Question: I'm working on Fibonacci problem that return a string 0 or 1 and count them by a string that give by input

'''
f(0) = "0", f(1) = "1" , f(2) = "10"
'''
and when I run my code in bigger n my java is error
'''
Exception in thread "main" java.lang.OutOfMemoryError: Java heap space
at java.base/java.util.Arrays.copyOf(Arrays.java:3745)
at java.base/java.lang.AbstractStringBuilder.ensureCapacityInternal(AbstractStringBuilder.java:172)
at java.base/java.lang.AbstractStringBuilder.append(AbstractStringBuilder.java:538)
at java.base/java.lang.StringBuilder.append(StringBuilder.java:174)
at fibo.sfibo(fibo.java:16)
at fibo.main(fibo.java:42)
'''
I think it because I store too long string in variable can anyone can help me how to deal with a long string
'''
static String sfibo(int n){
String a = "0";
String b = "1";
String c = "";
int i=0;
for (i=2;i<=n;i++){
c = b+a;
a = b;
b = c;
}
return c;
}
public static void main(String[] args) {
Scanner sc = new Scanner(System.in);
int n = sc.nextInt();
sc.nextLine();
String check = sc.nextLine();
String text = sfibo(n);
int lastindex = text.indexOf(check);
int counter =1;
while(1==1){
lastindex = text.indexOf(check, lastindex+1);
if (lastindex>=0){
counter++;
}else{
break;
}
}
System.out.println(counter);
sc.close();
}
'''
edit: I have try to use 'BigInteger' to store data but it still overflow
'''
Exception in thread "main" java.lang.ArithmeticException: BigInteger would overflow supported range
at java.base/java.math.BigInteger.reportOverflow(BigInteger.java:1151)
at java.base/java.math.BigInteger.checkRange(BigInteger.java:1146)
at java.base/java.math.BigInteger.<init>(BigInteger.java:1121)
at java.base/java.math.BigInteger.shiftLeft(BigInteger.java:3315)
at fibo.sfibo(fibo.java:10)
at fibo.main(fibo.java:22)
'''
but at this time i can run 'sfibo(45)' last time was error at 'sfibo(43)' this is my code
'''
static BigInteger sfibo(int n){
BigInteger b = BigInteger.ONE;
BigInteger c = new BigInteger("2");
for (int i=3;i<=n;i++){
BigInteger tmp = c;
c = c.shiftLeft(b.bitLength()).add(b);
b = tmp;
}
return c;
}
'''
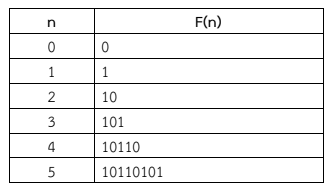
Answer: A string, assuming a modern VM, takes roughly 1 byte per character, as long as we say that the string only contains the '0' and the '1' character, with some tens of overhead on top of that. So, if your string contains about 500 zeroes and ones, the memory load of that string is about 510 bytes. Given that you're running out of memory, forget the 10, it's dwarfed. It's about how many 'digits' are in there.
An actual Uses per zero or one instead of one byte. It's literally 8x more efficient. Unfortunately, you can't use a 'long' - the whole point here is that your fib numbers are waaaay larger than what fits in a long (which is 64 bits).
Instead, you want an arbitrary length number, but where each binary digit takes up no more than one bit.
There are a few ways to accomplish this, but the most obvious and easiest one is to use <URL>.
This buys you about a factor 8: Where your code works until a number hits, say, 1 million zeroes/ones, replacing 'String' with 'BigInteger' would get you as far as 8 million zeroes/ones.
However, that doesn't actually buy you much: Fib grows quite fast.
To get further, you simply can't use memory anymore and you'd have to plug in a 4TB harddisk and start writing your bits to it.
It'll take days at that point, no doubt.
In general you need to take a step back: If you're trying to calculate Fib(<PHONE>), why, and what aspects of the output do you actually need? These numbers are too large for simple computer work, you need to get 'smart' and figure out which specific aspect you need. Surely it's not 'every digit', as there are literally trillions of those.